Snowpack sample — Loveland Pass, Silver Plume, Colorado, USA (12/14/25, 10:50 AM MST)
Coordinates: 39.664, -105.882
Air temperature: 36 °F
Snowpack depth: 67 cm
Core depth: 10 cm
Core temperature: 50 °F
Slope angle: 6°, slope face: 326°
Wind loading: low
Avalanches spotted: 0
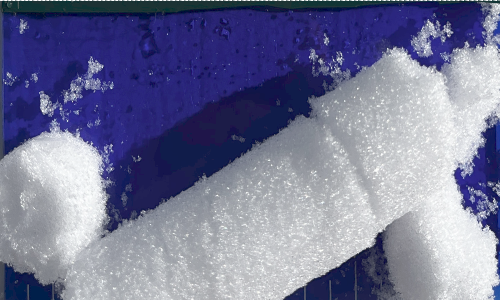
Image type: core
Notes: No avalanches spotted, very late start to the season with minimal snowpack